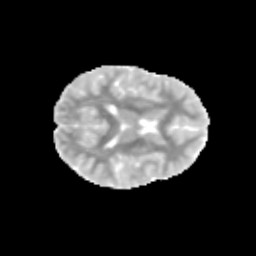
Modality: MD
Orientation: axial
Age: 11
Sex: female
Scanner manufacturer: siemens
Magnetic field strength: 3 T
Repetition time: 3.8 s
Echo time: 0.07 s